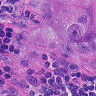
Metastatic tissue present: yes